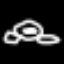
Label: frog